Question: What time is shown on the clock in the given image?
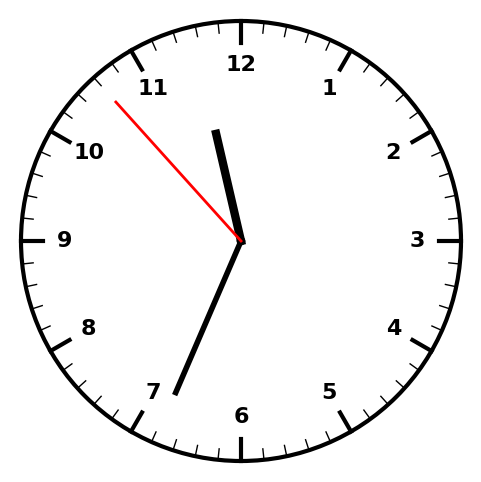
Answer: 11:33:53